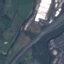
Label: Highway